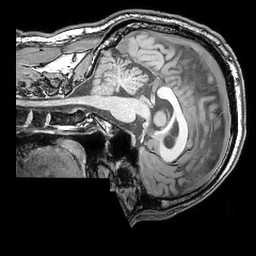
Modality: T1w
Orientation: sagittal
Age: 44
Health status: ill
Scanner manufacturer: philips
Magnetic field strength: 3 T
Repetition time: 0.007 s
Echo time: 0.0035 s